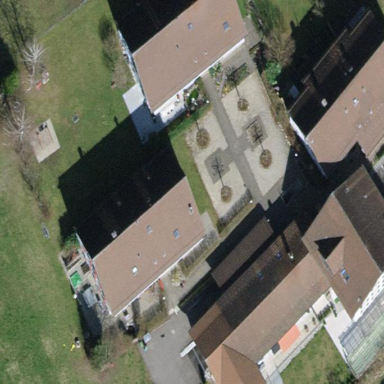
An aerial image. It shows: Building with tiled roof.